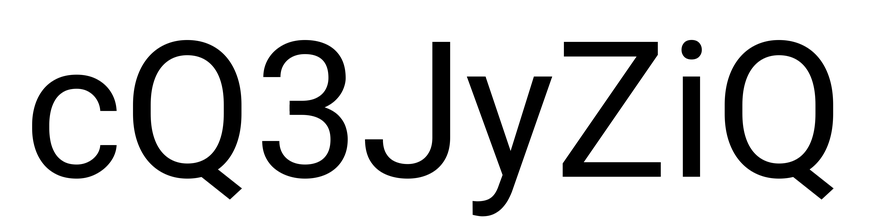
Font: Roboto_Regular